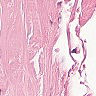
Metastatic tissue present: no